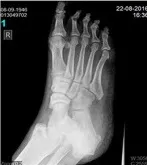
Clinical and radiomorphological characteristics of an aged case of DOORS syndrome. Regarding the feet, the middle phalanges could not be distinguished and the distal phalanges of the first toes were smaller than normal (K,L). Written informed consent was obtained from the legal guardian of the participant in the study for the publication of photo materials with identifying information.
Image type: radiology (x_ray)